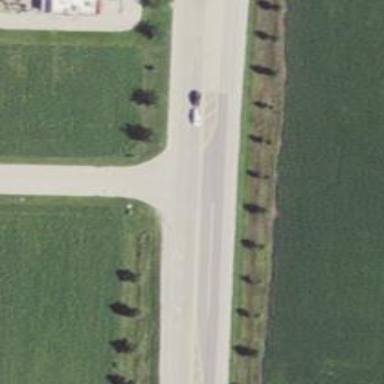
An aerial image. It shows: Asphalt road classified as trunk highway.